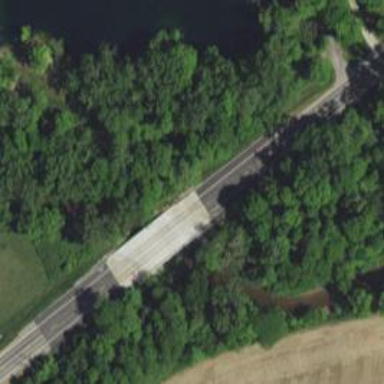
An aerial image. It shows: Secondary road crossing bridge.